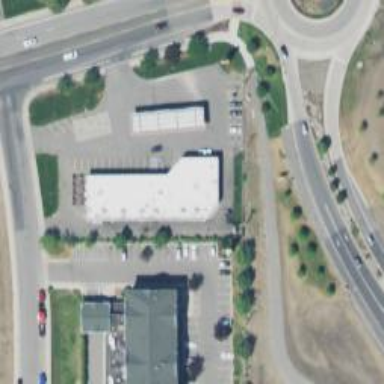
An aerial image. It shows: Convenience shop.